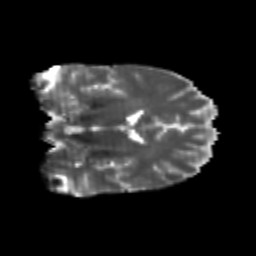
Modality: T2w
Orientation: coronal
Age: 22
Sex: male
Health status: healthy
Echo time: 0.074 s